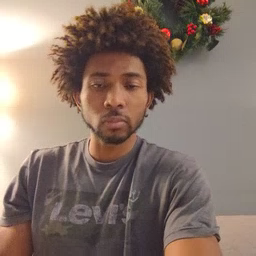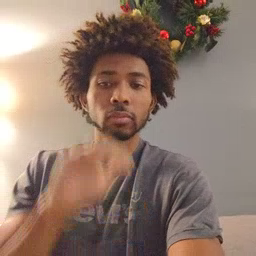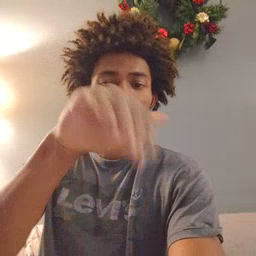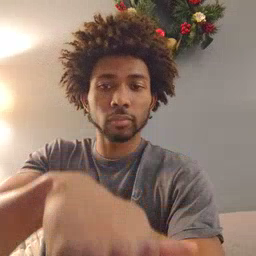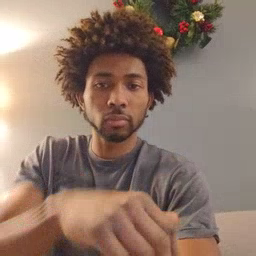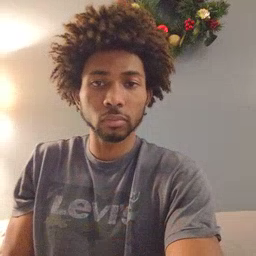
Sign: night